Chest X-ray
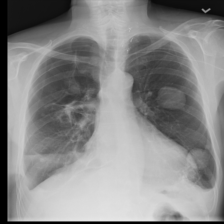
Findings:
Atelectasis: negative
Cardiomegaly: negative
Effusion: positive
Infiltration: negative
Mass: negative
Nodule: positive
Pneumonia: negative
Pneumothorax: positive
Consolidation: negative
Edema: negative
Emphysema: negative
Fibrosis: negative
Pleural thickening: negative
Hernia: negative